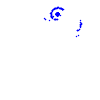
Particle: kaon